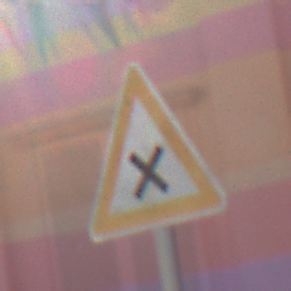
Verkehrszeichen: KreuzungOderEinmuendung
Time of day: MorningAfternoon
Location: Outdoor (Special)
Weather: PartlyCloudy
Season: NotSpecified
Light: Natural